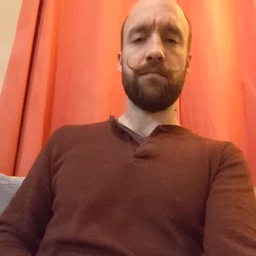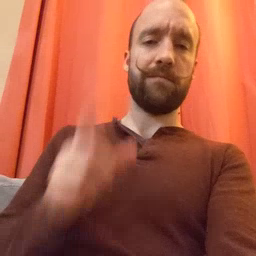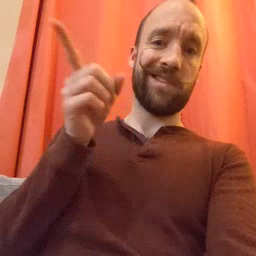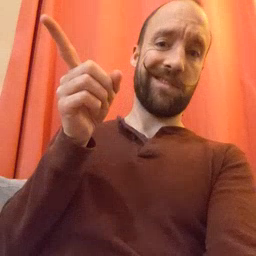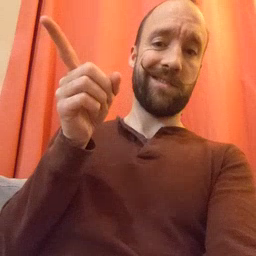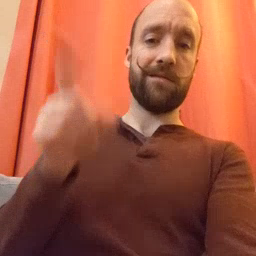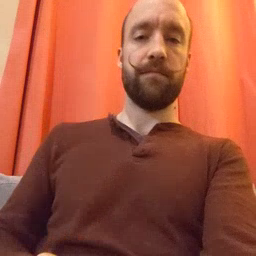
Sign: hesheit